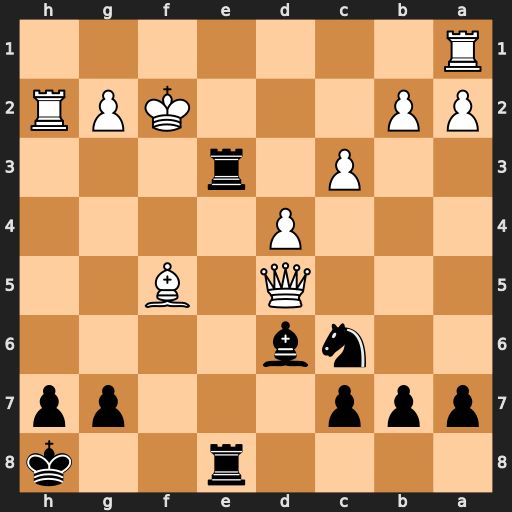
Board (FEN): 4r2k/ppp3pp/2nb4/3Q1B2/3P4/2P1r3/PP3KPR/R7
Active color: b
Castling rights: -
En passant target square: -
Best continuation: Bg3+ Kg1 Re1+ Rxe1 Rxe1#